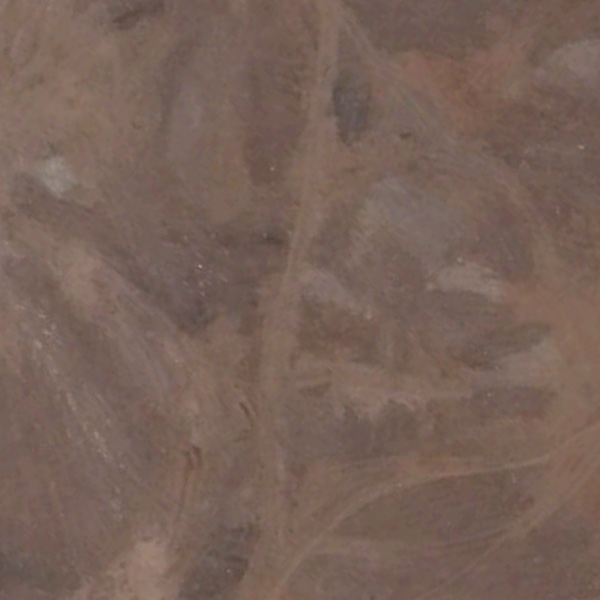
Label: BareLand